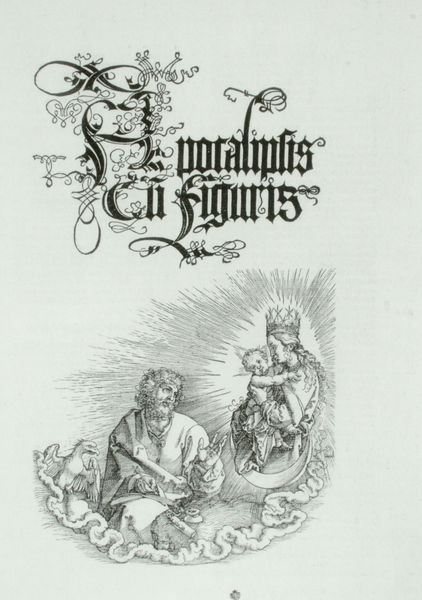
Titel: Apocalipsis cum figuris (Titel der lateinischen Ausgabe der "Apokalypse")
Künstler: Albrecht Dürer
Institution: (Seriendruck)
Schlagwörter: adler, flügel, gott, himmel, mann, schatten, vogel, weiß, wolken, brust, frau, grau, kleid, licht, profil, schmuck, schwarz, szene, zeichnung, blick, wolke, alt, bart, arm, bibel, falten, gefieder, gesicht, johannes, vollbart, erde, sonne, auge, haare, gewänder, kind, mutter, vater, blatt, krone, renaissance, engel, ranken, schrift, papier, schnabel, grafik, graphik, linien, baby, rand, könig, inschrift, ornamente, verzierung, deutsch, faltenwurf, striche, bad, mond, knabe, buch, religion, strahlen, druck, druckgraphik, mondsichel, schwarzweiss, sichel, schraffur, radierung, stich, titel, illustration, text, buchstabe, buchstaben, initiale, titelblatt, beten, gebet, kunst, malen, buchdruck, schein, schnörkel, serie, heiligenschein, geblümt, hubi, nimbus, christus, jesus, apokalypse, vision, andacht, religiös, geier, heiliger, königin, heilige, dürer, tintenfass, mittelfeld, maria, kupferstich, madonna, mutter gottes, petrus, fraktur, spruch, lettern, altdeutsch, handschrift, gewellt, aureole, josef, joseph, attribut, säugling, latein, heilige familie, jesuskind, markus, dreifaltigkeit, halo, albrecht dürer, mandorla, starhlen, apostel, buchillustration, strahlenkranz, druckschrift, krähe, aura, majuskel, evangelist, seriendruck, lukas, christuskind, matthäus, fürbitte, zierat, heilige mutter, lind, grossbuchstabe, apocalipsis, figuris, apocalypsis cum figuris, titelblat, loken, kupferstiche, gekrönt, himmelkönigin, johannes evangelist, heileigenschein, mann#, apokalypse des johannes, apocalypsis con figuris, schrift und bild, marienerscheinung, sichelmadonna, maria immaculata, gekrönte mutter gottes, heiligenstern